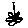
Label: flower